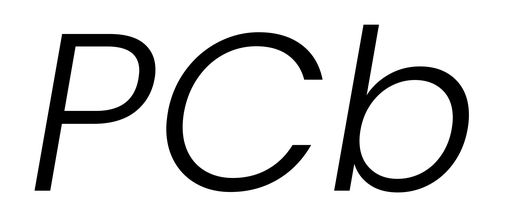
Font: Poppins-LightItalic